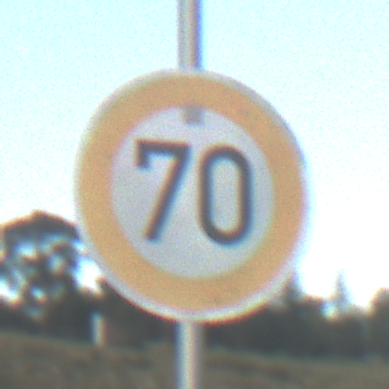
Verkehrszeichen: Geschwindigkeit70
Umgebung: Outdoor, RoadRail
Tageszeit: SunriseSunset
Wetter: PartlyCloudy
Licht: Natural
Jahreszeit: NotSpecified
Kontrast: LowContrast